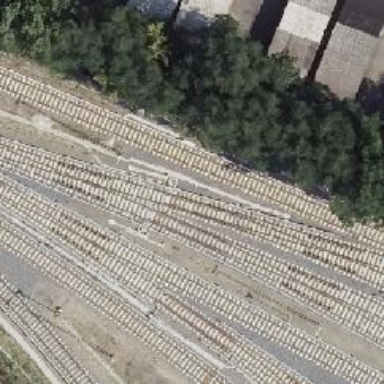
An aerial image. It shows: Yard used for service activities. There is electrified light rail track in the area.